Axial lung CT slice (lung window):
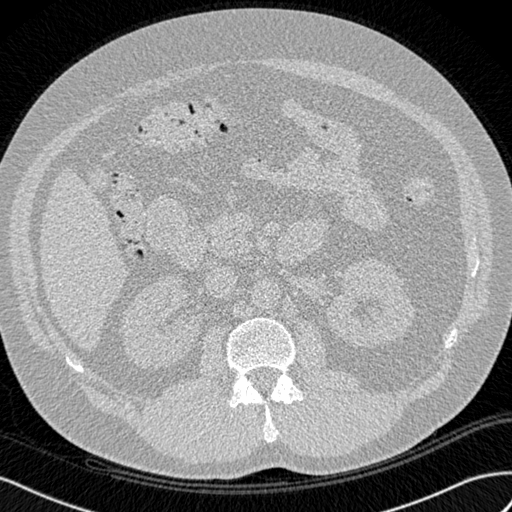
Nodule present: no